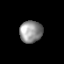
Tissue: prostate
Cell type: Endothelial cells
Senescence score: 0.7122
Nuclear area (px): 479
Mean DAPI intensity: 149.868